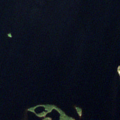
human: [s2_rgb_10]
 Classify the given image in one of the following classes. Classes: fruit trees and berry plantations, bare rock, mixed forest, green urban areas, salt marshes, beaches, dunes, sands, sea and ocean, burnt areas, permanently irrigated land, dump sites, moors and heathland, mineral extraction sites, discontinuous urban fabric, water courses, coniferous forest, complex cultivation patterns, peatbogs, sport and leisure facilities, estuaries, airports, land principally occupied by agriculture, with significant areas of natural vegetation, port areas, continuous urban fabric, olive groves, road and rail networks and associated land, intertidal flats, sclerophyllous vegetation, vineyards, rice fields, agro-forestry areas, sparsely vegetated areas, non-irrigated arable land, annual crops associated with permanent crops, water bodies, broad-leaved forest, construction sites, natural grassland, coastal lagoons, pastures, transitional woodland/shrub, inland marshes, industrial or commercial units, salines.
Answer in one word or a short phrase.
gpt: transitional woodland/shrub, water bodies